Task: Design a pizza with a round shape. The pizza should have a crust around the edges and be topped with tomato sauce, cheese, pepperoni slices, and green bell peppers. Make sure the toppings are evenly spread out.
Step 78:
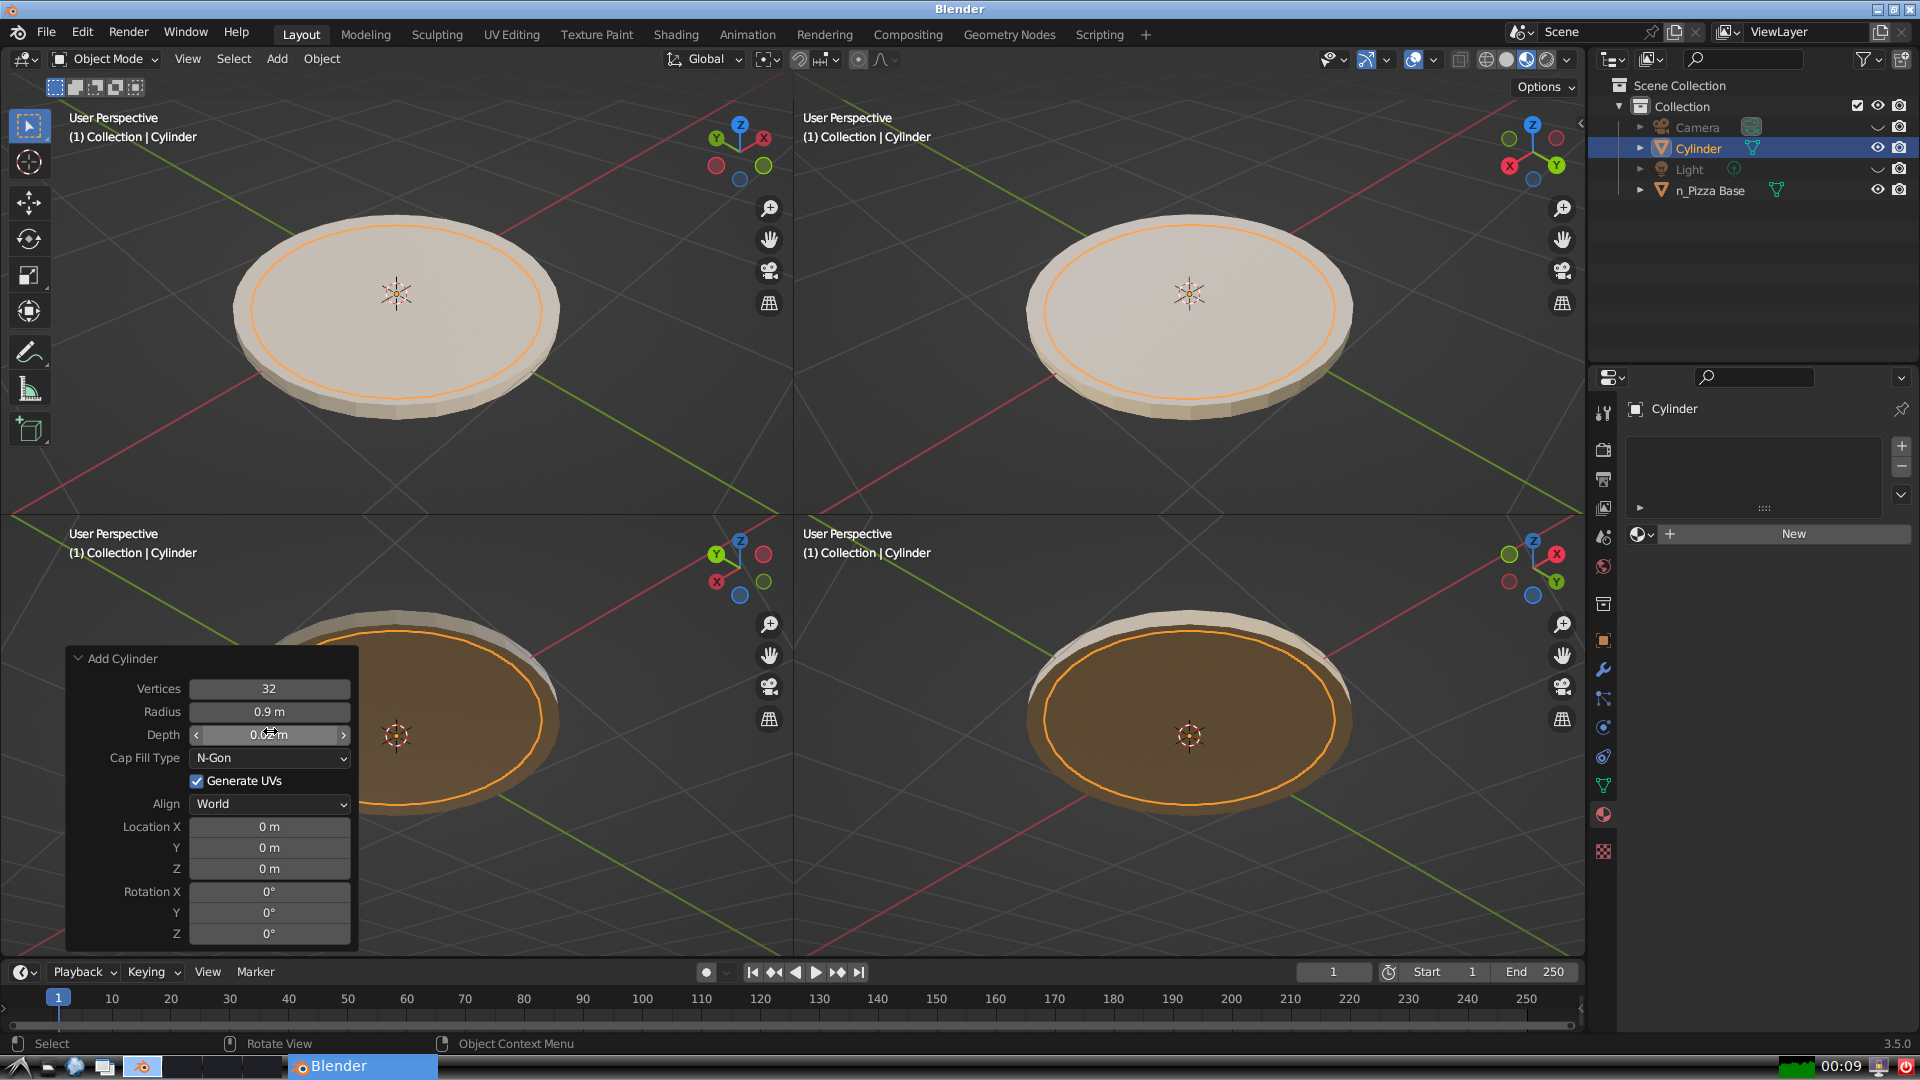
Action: {"mouse_move": [270, 824]}